Question: I'm a beginner for laravel. And I have a problem about folder indexing.
When I paste all laravel files to localhost/l4 folder. Than I go to "localhost/l4" page and there's only folder indexes in my screen. Not "welcome" page.

What should I do? When I paste files which are in public folder, to main folder. There's an other error as:
> Warning:
require(/home/movingto/public_html/or/bootstrap/../vendor/autoload.php):
failed to open stream: No such file or directory in
/home/movingto/public_html/or/bootstrap/autoload.php on line 17Fatal error: require(): Failed opening required
'/home/movingto/public_html/or/bootstrap/../vendor/autoload.php'
(include_path='.:/usr/lib/php:/usr/local/lib/php') in
/home/movingto/public_html/or/bootstrap/autoload.php on line 17
I need some help please. Just wanna get laravel folder.
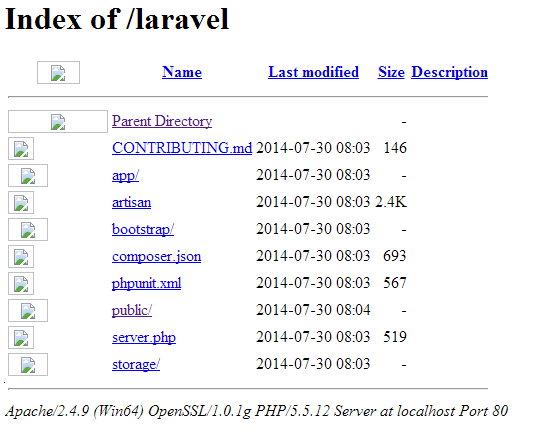
Answer: First you should go to 'localhost/14/public' to visit the welcome page.
Second, if you apply changes to the folder places, you should as well update your 'bootstrap/paths.php' file or 'index.php' to proper paths ('index.php' is the basic loader of the bootstrap file and thus is superbly important)
What you can do to eliminate the '../public/..' from your address when you upload your site?
Move all of Laravel's directories and files, except public directory, to the one directory behind the 'public_html', which is 'homedir/'. Then, copy the content of the public folder right into the public_html(not the public folder, just the content), and delete the public folder. You now should tell laravel about the changes, so, go to 'index.php' and bootstrap/paths.php and change the path(s) to new one(s).